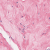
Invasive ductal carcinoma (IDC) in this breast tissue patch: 0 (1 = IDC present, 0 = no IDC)